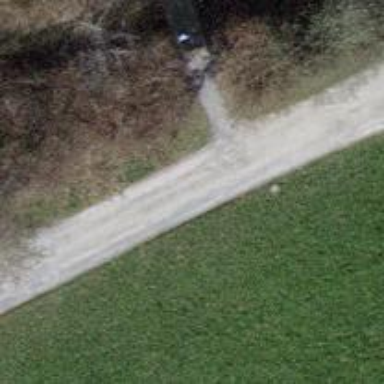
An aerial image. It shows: Compacted path road.